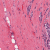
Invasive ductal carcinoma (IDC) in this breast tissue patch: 1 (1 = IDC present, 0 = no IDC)